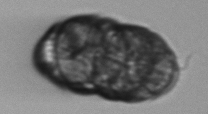
Label: Margalefidinium